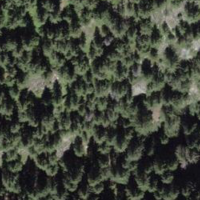
EUNIS habitat code: 43
Species observed at this site:
Vaccinium myrtillus
Vaccinium vitis-idaea